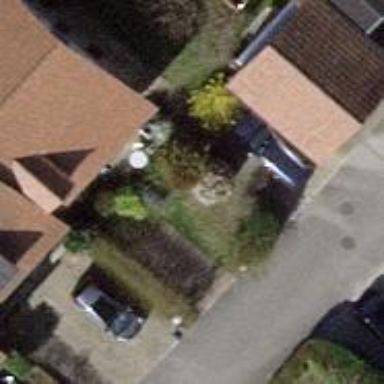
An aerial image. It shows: Garage building.